Question:
This is the menu I'm trying to build. Now I'm confused and can't figure out how to make it.
One div (blue arrow) needs negative margin to get outside the box, another div for blue button background and inside the button two another divs or spans for the text colors. But on hover they need to look same (white color).
I've tried many times to build it but i failed. I get some bugs while loading. Maybe it need any jquery code but I'm very new on it, and I have no idea what to do.
I'm working local and I can't give any link to show it, but there is an image of what I want to make.
I hope you understand me because my English is not good.
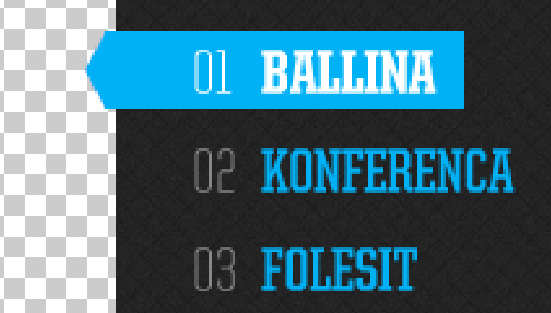
Answer: <URL>
This works in all modern browsers, and IE8+ (it degrades reasonably in IE7).
The one problem you might have is that because I aimed to keep the HTML as simple as possible, the CSS is complicated, so it could be difficult to make changes.
'''
<ol id="menu">
<li><a href="#">Ballina g</a></li>
<li><a href="#">Konferenca g</a></li>
<li><a href="#">Folesit g</a></li>
</ol>
'''
'''
body {
margin: 50px;
background: #aaa
}
#menu {
list-style: none;
counter-reset: num;
background: #444;
float: left;
margin: 0;
padding: 12px 0 0 0;
font: bold 19px sans-serif
}
#menu li {
margin: 0 0 12px 0;
float: left;
clear: both;
}
#menu a {
counter-increment: num;
padding: 3px 15px 3px 50px;
float: left;
position: relative;
color: #0cf;
text-decoration: none
}
#menu a:hover {
color: #fff
}
#menu a:before {
content: counter(num, decimal-leading-zero);
color: #ccc;
position: absolute;
left: 21px;
font-weight: normal
}
#menu a:hover:before {
color: #fff;
}
#menu li:hover {
background: #0cf;
margin-left: -5px;
margin-right: 5px
}
#menu li:hover a {
left: 5px
}
#menu a:hover:after {
content: ' ';
position: absolute;
top: 0;
left: -15px;
width: 0;
height: 0;
border-top: 15px solid transparent;
border-bottom: 15px solid transparent;
border-right: 10px solid #0cf
}
'''
---
Here's a version that works fully in IE7: <URL>
The HTML had to be :
'''
<ol id="menu">
<li><a href="#"><span>01</span>Ballina g<span class="arrow"></span></a></li>
<li><a href="#"><span>02</span>Konferenca g<span class="arrow"></span></a></li>
<li><a href="#"><span>03</span>Folesit g<span class="arrow"></span></a></li>
</ol>
'''